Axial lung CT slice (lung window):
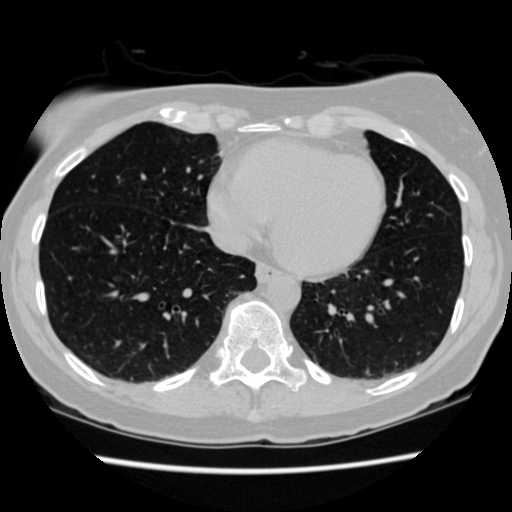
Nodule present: no